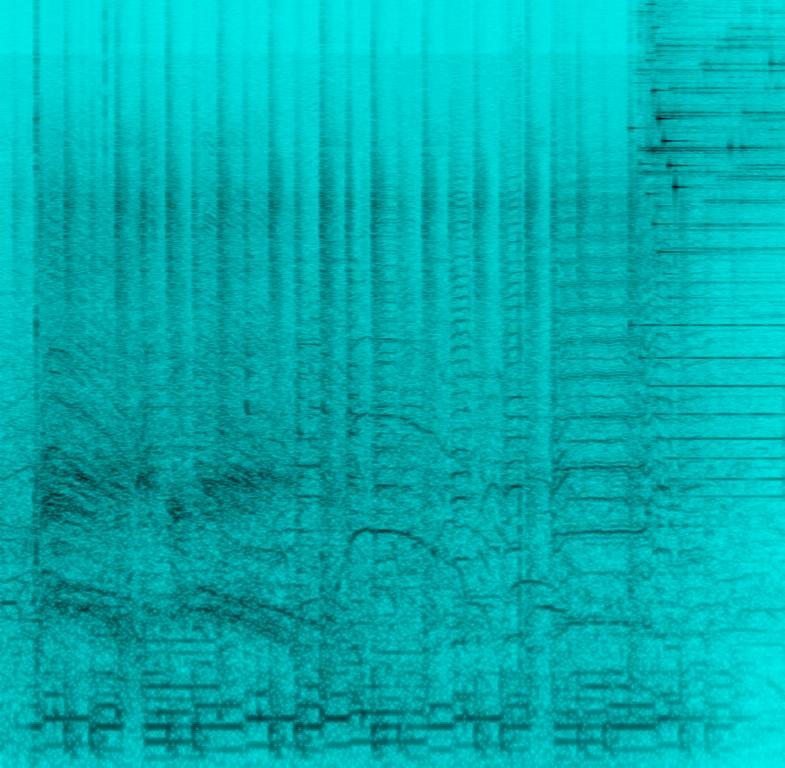
The low quality recording features a funk song that consists of crowd cheering and crowd singing over punchy kick and snare hits, shimmering hi hats, brass melody and groovy bass. There is a shimmering bell glissando that serves as a transition into the next section. Overall it sounds funky and groovy.